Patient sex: M
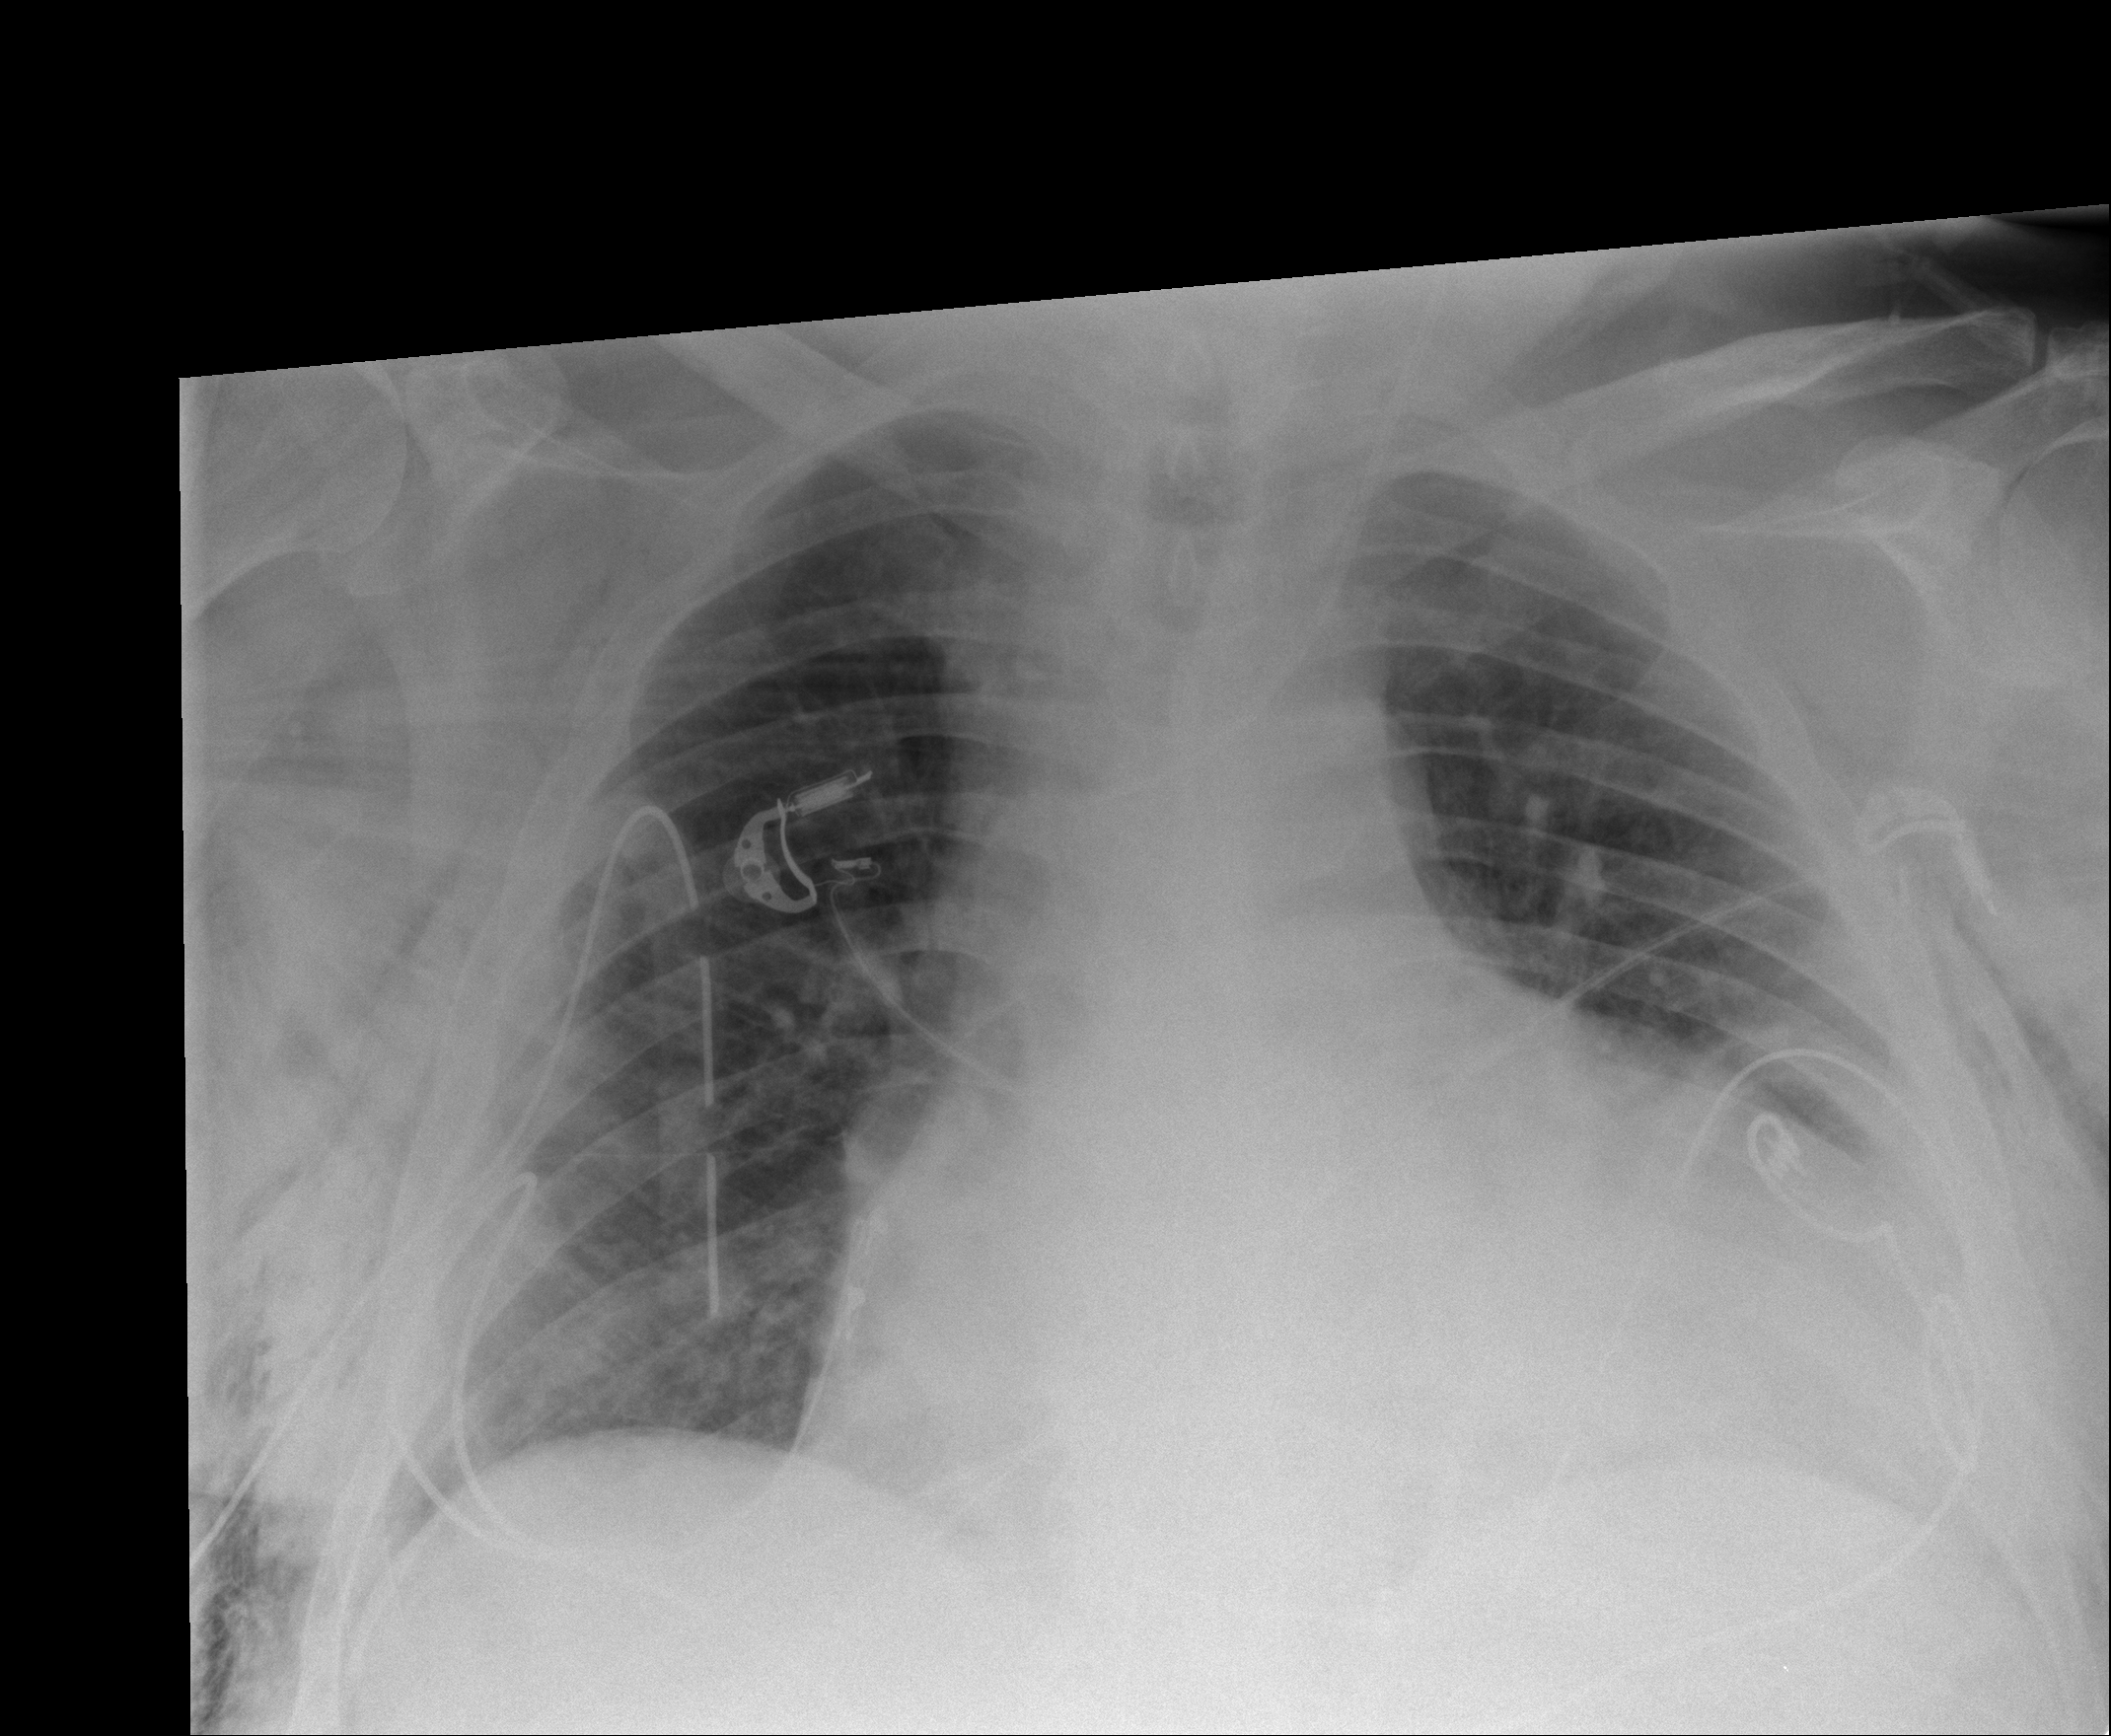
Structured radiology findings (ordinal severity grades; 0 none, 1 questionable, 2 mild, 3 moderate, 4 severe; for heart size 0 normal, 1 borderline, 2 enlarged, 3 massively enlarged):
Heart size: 2
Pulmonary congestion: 2
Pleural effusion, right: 0
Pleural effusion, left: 0
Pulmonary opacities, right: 0
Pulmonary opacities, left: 0
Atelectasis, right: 0
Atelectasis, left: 0